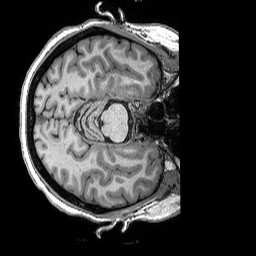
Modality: T1w
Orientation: axial
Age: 28
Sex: female